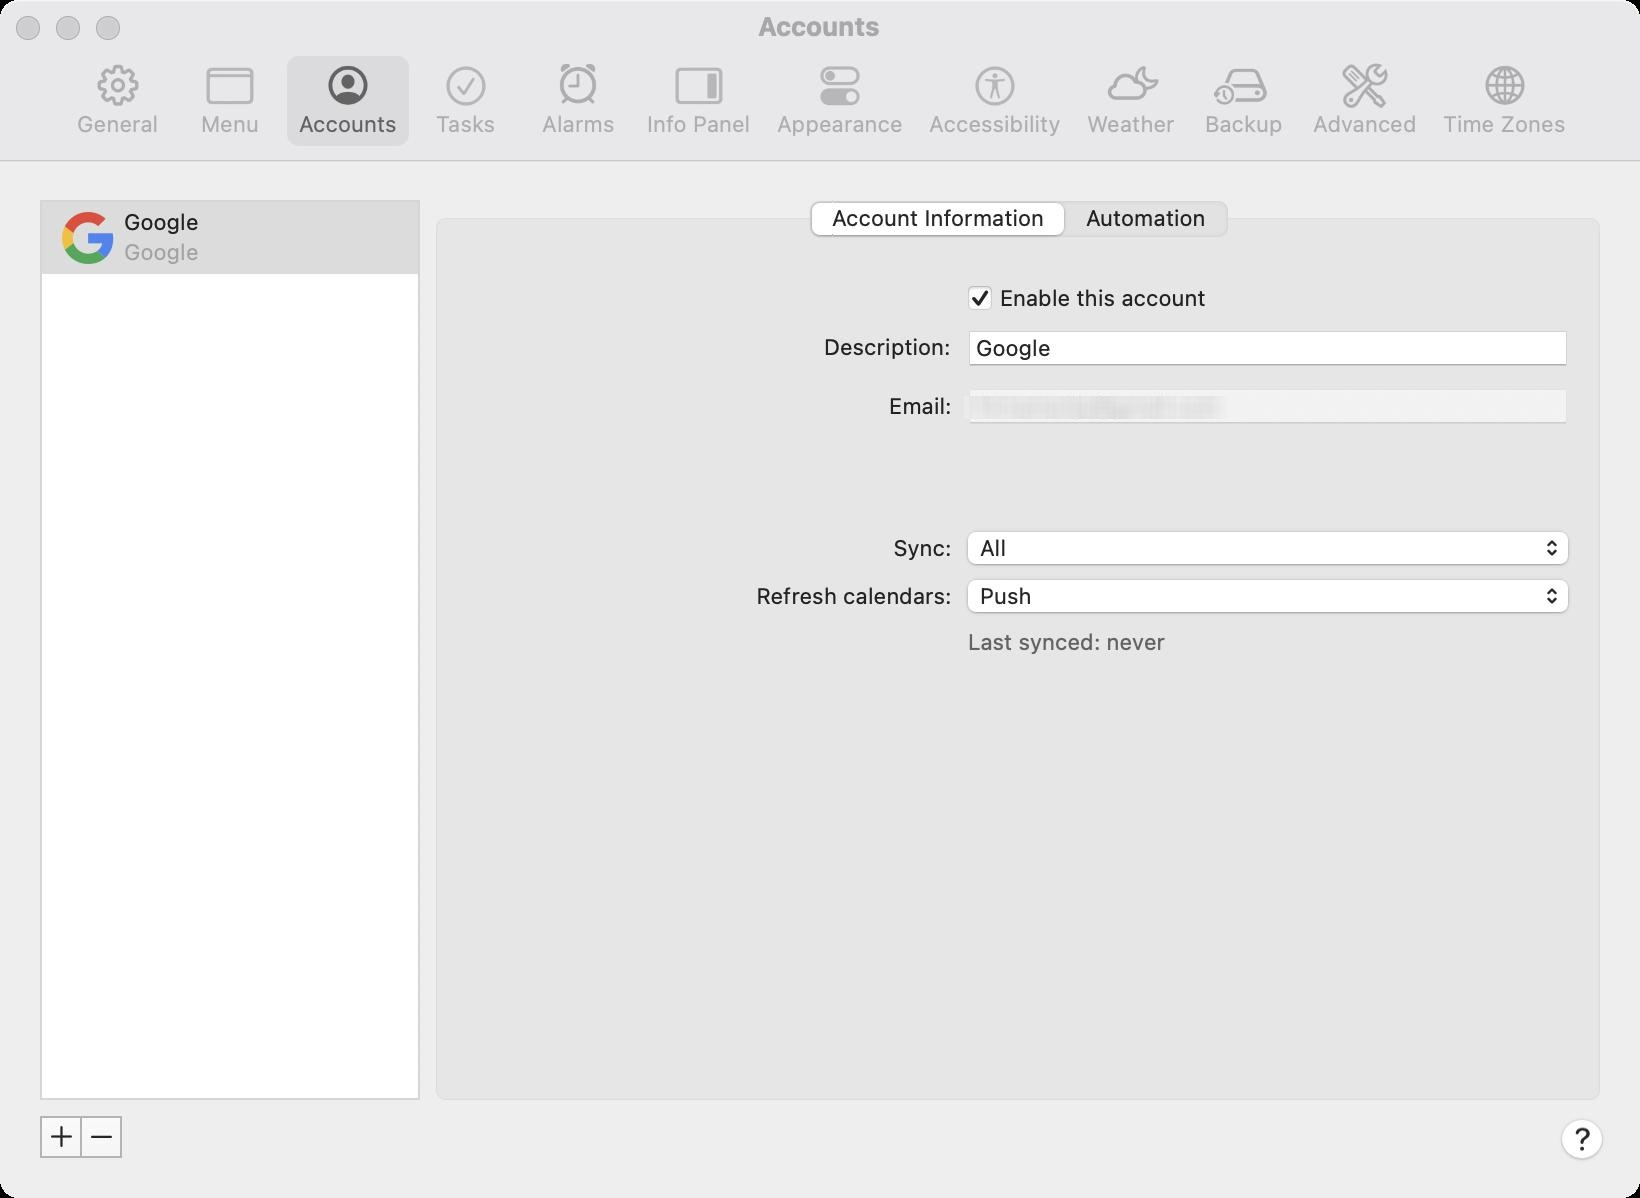
Accessibility tree:
{"name": "Accounts", "role": "AXWindow", "description": null, "role_description": "standard window", "value": null, "position": "393.00;38.00", "size": "820;599", "children": [{"name": null, "role": "AXTabGroup", "description": null, "role_description": "tab group", "value": "{\n    \"name\": \"Account_Information\",\n    \"role\": \"AXRadioButton\",\n    \"description\": null,\n    \"role_description\": \"tab\",\n    \"value\": 1,\n    \"position\": \"406.00;100.00\",\n    \"size\": \"127;20\",\n    \"children\": []\n}", "position": "211.00;97.00", "size": "596;463", "children": [{"name": "Account_Information", "role": "AXRadioButton", "description": null, "role_description": "tab", "value": 1, "position": "406.00;100.00", "size": "127;20", "children": []}, {"name": "Automation", "role": "AXRadioButton", "description": null, "role_description": "tab", "value": 0, "position": "533.00;100.00", "size": "80;20", "children": []}, {"name": "Enable_this_account", "role": "AXCheckBox", "description": null, "role_description": "checkbox", "value": 1, "position": "483.00;141.00", "size": "301;16", "children": []}, {"name": null, "role": "AXStaticText", "description": null, "role_description": "text", "value": "Description:", "position": "410.50;166.50", "size": "68;14", "children": []}, {"name": null, "role": "AXTextField", "description": null, "role_description": "text field", "value": "Google", "position": "484.00;164.00", "size": "300;19", "children": []}, {"name": null, "role": "AXStaticText", "description": null, "role_description": "text", "value": "Email:", "position": "239.00;196.00", "size": "239;14", "children": []}, {"name": null, "role": "AXTextField", "description": null, "role_description": "text field", "value": "hirnamarija@gmail.com", "position": "484.00;193.00", "size": "300;19", "children": []}, {"name": null, "role": "AXStaticText", "description": null, "role_description": "text", "value": "Sync:", "position": "239.00;267.00", "size": "239;14", "children": []}, {"name": null, "role": "AXPopUpButton", "description": null, "role_description": "pop up button", "value": "All", "position": "480.00;264.00", "size": "308;22", "children": []}, {"name": null, "role": "AXStaticText", "description": null, "role_description": "text", "value": "Refresh calendars:", "position": "239.00;291.00", "size": "239;14", "children": []}, {"name": null, "role": "AXPopUpButton", "description": null, "role_description": "pop up button", "value": "Push", "position": "480.00;288.00", "size": "308;22", "children": []}, {"name": null, "role": "AXStaticText", "description": null, "role_description": "text", "value": "Last synced: never", "position": "482.00;314.00", "size": "280;14", "children": []}]}, {"name": null, "role": "AXButton", "description": "Help", "role_description": "button", "value": null, "position": "778.00;558.00", "size": "25;26", "children": []}, {"name": null, "role": "AXScrollArea", "description": null, "role_description": "scroll area", "value": null, "position": "20.00;100.00", "size": "190;450", "children": [{"name": null, "role": "AXTable", "description": null, "role_description": "table", "value": null, "position": "21.00;101.00", "size": "188;448", "children": [{"name": null, "role": "AXRow", "description": null, "role_description": "table row", "value": null, "position": "21.00;101.00", "size": "188;36", "children": [{"name": null, "role": "AXStaticText", "description": null, "role_description": "text", "value": "Google", "position": "27.00;102.00", "size": "127;34", "children": []}]}, {"name": null, "role": "AXColumn", "description": null, "role_description": "column", "value": null, "position": "21.00;101.00", "size": "139;448", "children": []}]}]}, {"name": "", "role": "AXButton", "description": "remove", "role_description": "button", "value": null, "position": "40.00;557.00", "size": "21;23", "children": []}, {"name": "", "role": "AXButton", "description": "add", "role_description": "button", "value": null, "position": "20.00;557.00", "size": "21;23", "children": []}, {"name": null, "role": "AXToolbar", "description": null, "role_description": "toolbar", "value": null, "position": "0.00;28.00", "size": "820;52", "children": [{"name": "General", "role": "AXButton", "description": null, "role_description": "button", "value": null, "position": "31.50;28.00", "size": "55;52", "children": []}, {"name": "Menu", "role": "AXButton", "description": null, "role_description": "button", "value": null, "position": "87.50;28.00", "size": "55;52", "children": []}, {"name": "Accounts", "role": "AXButton", "description": null, "role_description": "button", "value": null, "position": "143.50;28.00", "size": "61;52", "children": []}, {"name": "Tasks", "role": "AXButton", "description": null, "role_description": "button", "value": null, "position": "205.50;28.00", "size": "55;52", "children": []}, {"name": "Alarms", "role": "AXButton", "description": null, "role_description": "button", "value": null, "position": "261.50;28.00", "size": "55;52", "children": []}, {"name": "Info_Panel", "role": "AXButton", "description": null, "role_description": "button", "value": null, "position": "317.50;28.00", "size": "64;52", "children": []}, {"name": "Appearance", "role": "AXButton", "description": null, "role_description": "button", "value": null, "position": "382.50;28.00", "size": "75;52", "children": []}, {"name": "Accessibility", "role": "AXButton", "description": null, "role_description": "button", "value": null, "position": "458.50;28.00", "size": "78;52", "children": []}, {"name": "Weather", "role": "AXButton", "description": null, "role_description": "button", "value": null, "position": "537.50;28.00", "size": "56;52", "children": []}, {"name": "Backup", "role": "AXButton", "description": null, "role_description": "button", "value": null, "position": "594.50;28.00", "size": "55;52", "children": []}, {"name": "Advanced", "role": "AXButton", "description": null, "role_description": "button", "value": null, "position": "650.50;28.00", "size": "64;52", "children": []}, {"name": "Time_Zones", "role": "AXButton", "description": null, "role_description": "button", "value": null, "position": "715.50;28.00", "size": "74;52", "children": []}]}, {"name": null, "role": "AXButton", "description": null, "role_description": "close button", "value": null, "position": "7.00;6.00", "size": "14;16", "children": []}, {"name": null, "role": "AXButton", "description": null, "role_description": "zoom button", "value": null, "position": "47.00;6.00", "size": "14;16", "children": [{"name": null, "role": "AXGroup", "description": null, "role_description": "group", "value": null, "position": "47.00;6.00", "size": "14;16", "children": []}]}, {"name": null, "role": "AXButton", "description": null, "role_description": "minimize button", "value": null, "position": "27.00;6.00", "size": "14;16", "children": []}, {"name": null, "role": "AXStaticText", "description": null, "role_description": "text", "value": "Accounts", "position": "377.00;5.00", "size": "65;16", "children": []}]}